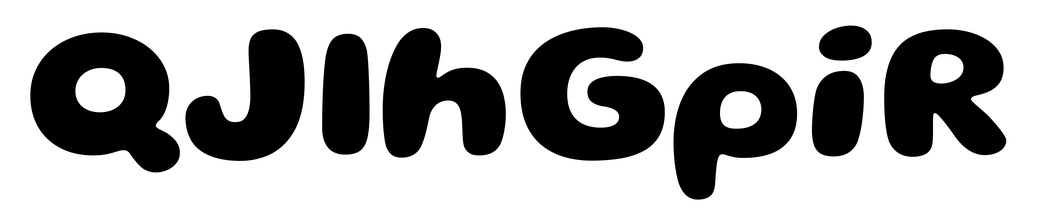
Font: Gluten_Bold